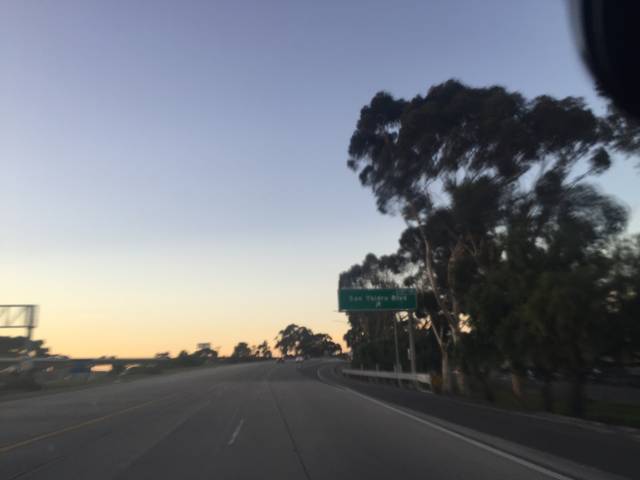
Region: Mexico
Coordinates: 32.548, -117.038